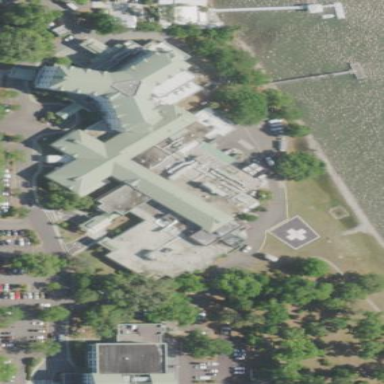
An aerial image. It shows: Hospital providing healthcare services.